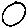
Label: circle